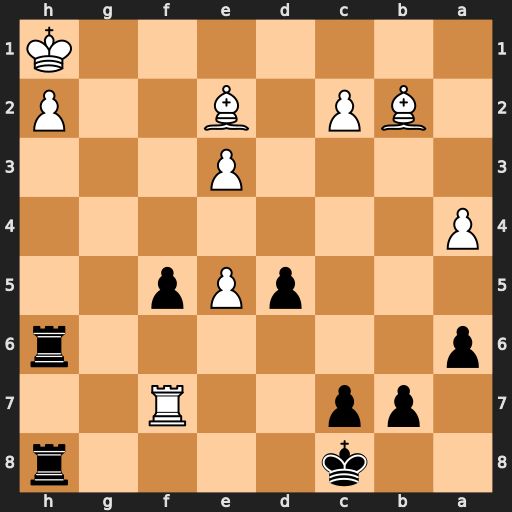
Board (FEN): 2k4r/1pp2R2/p6r/3pPp2/P7/4P3/1BP1B2P/7K
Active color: b
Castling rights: -
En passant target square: -
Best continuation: Rxh2+ Kg1 Rxe2